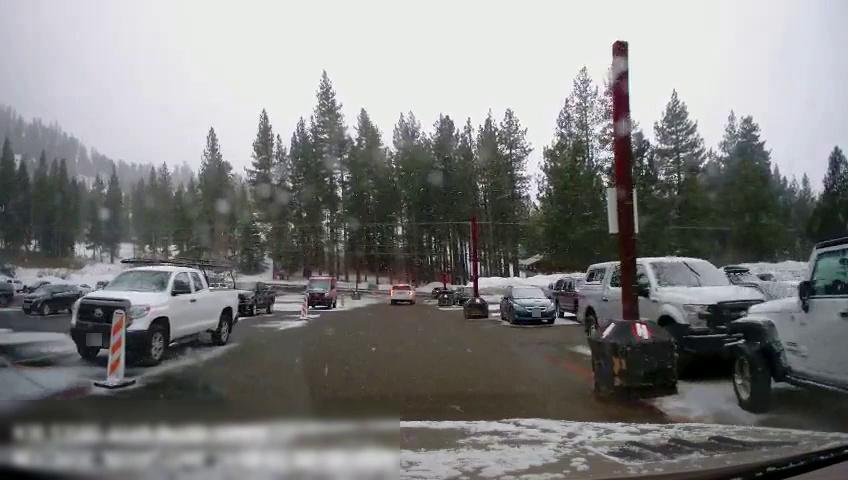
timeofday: Day
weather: Snowy
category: Vehicles | Car
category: Vehicles | Car
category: Vehicles | SUV
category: Vehicles | Truck
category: Vehicles | Truck
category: Vehicles | Van
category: Vehicles | Car
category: Vehicles | SUV
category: Vehicles | Truck
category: Vehicles | SUV
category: Vehicles | SUV
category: Drivable Space